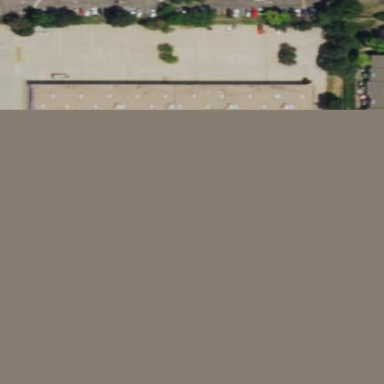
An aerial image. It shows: Retail building housing furniture shop.